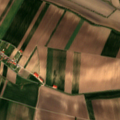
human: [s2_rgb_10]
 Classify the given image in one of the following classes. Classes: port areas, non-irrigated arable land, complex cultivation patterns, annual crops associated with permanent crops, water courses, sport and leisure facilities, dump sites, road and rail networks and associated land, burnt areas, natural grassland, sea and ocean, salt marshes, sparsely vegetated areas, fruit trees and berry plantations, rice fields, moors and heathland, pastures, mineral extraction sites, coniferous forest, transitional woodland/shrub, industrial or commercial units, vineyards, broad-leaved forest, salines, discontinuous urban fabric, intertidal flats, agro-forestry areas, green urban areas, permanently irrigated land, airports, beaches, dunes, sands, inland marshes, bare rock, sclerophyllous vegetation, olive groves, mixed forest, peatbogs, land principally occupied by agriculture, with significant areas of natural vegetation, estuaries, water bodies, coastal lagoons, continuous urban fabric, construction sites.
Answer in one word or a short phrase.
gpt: discontinuous urban fabric, non-irrigated arable land, land principally occupied by agriculture, with significant areas of natural vegetation